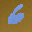
Label: 6